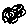
Label: flower